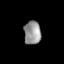
Tissue: lung
Cell type: T cells
Senescence score: 0.2056
Nuclear area (px): 386
Mean DAPI intensity: 150.067